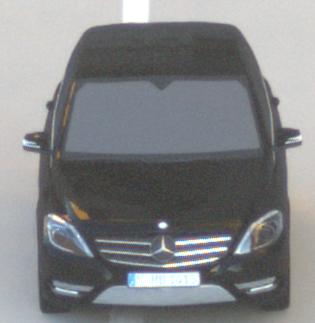
Make: Mercedes-Benz
Model: B 180 BlueEFFICIENCY
Detailed model: B-Class (246)
Model produced from: 2011/11
Model produced until: 2012/10
Doors: 5
Color: black
Road condition: dry road
Daytime: sunrise or sunset
Contrast: medium contrast